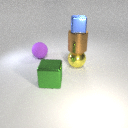
large yellow metal sphere to the right of large purple rubber sphere